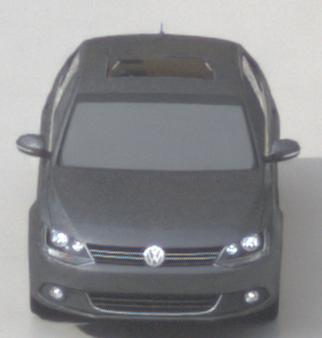
Make: VW
Model: Jetta 1.2 TSI
Detailed model: Jetta (IV)
Model produced from: 2011/01
Model produced until: 2014/08
Doors: 4
Color: gray
Road condition: wet road
Daytime: morning or afternoon
Contrast: low contrast